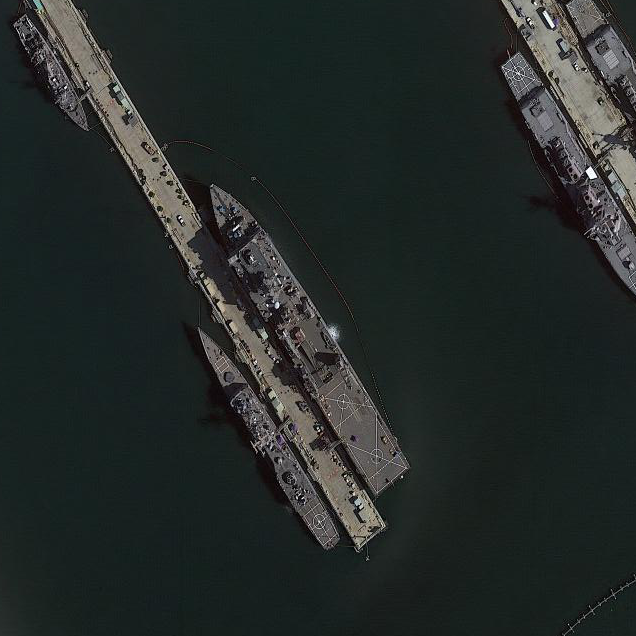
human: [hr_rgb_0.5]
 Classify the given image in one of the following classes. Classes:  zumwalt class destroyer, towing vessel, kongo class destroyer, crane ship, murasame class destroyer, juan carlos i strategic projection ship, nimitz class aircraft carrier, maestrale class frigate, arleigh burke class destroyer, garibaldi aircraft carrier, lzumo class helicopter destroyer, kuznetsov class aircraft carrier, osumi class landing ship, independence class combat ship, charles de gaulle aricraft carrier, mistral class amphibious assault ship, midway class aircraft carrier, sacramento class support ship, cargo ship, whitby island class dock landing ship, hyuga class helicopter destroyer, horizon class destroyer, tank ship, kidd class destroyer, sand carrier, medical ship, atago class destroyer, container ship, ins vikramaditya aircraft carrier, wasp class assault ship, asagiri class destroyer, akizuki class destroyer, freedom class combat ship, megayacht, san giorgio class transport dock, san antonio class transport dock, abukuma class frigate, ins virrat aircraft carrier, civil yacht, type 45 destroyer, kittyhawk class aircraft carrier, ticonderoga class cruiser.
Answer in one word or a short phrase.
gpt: Whitby Island class dock landing ship